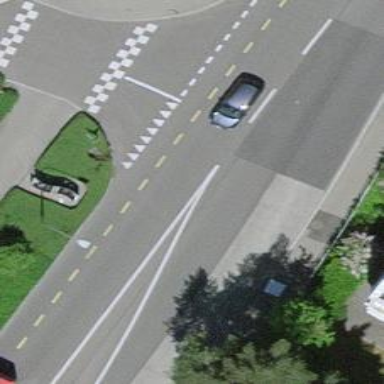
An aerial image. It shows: Bus stop with shelter for public transport.